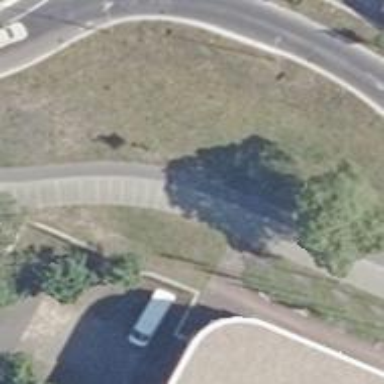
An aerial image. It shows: Asphalt path for cycling.